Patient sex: F
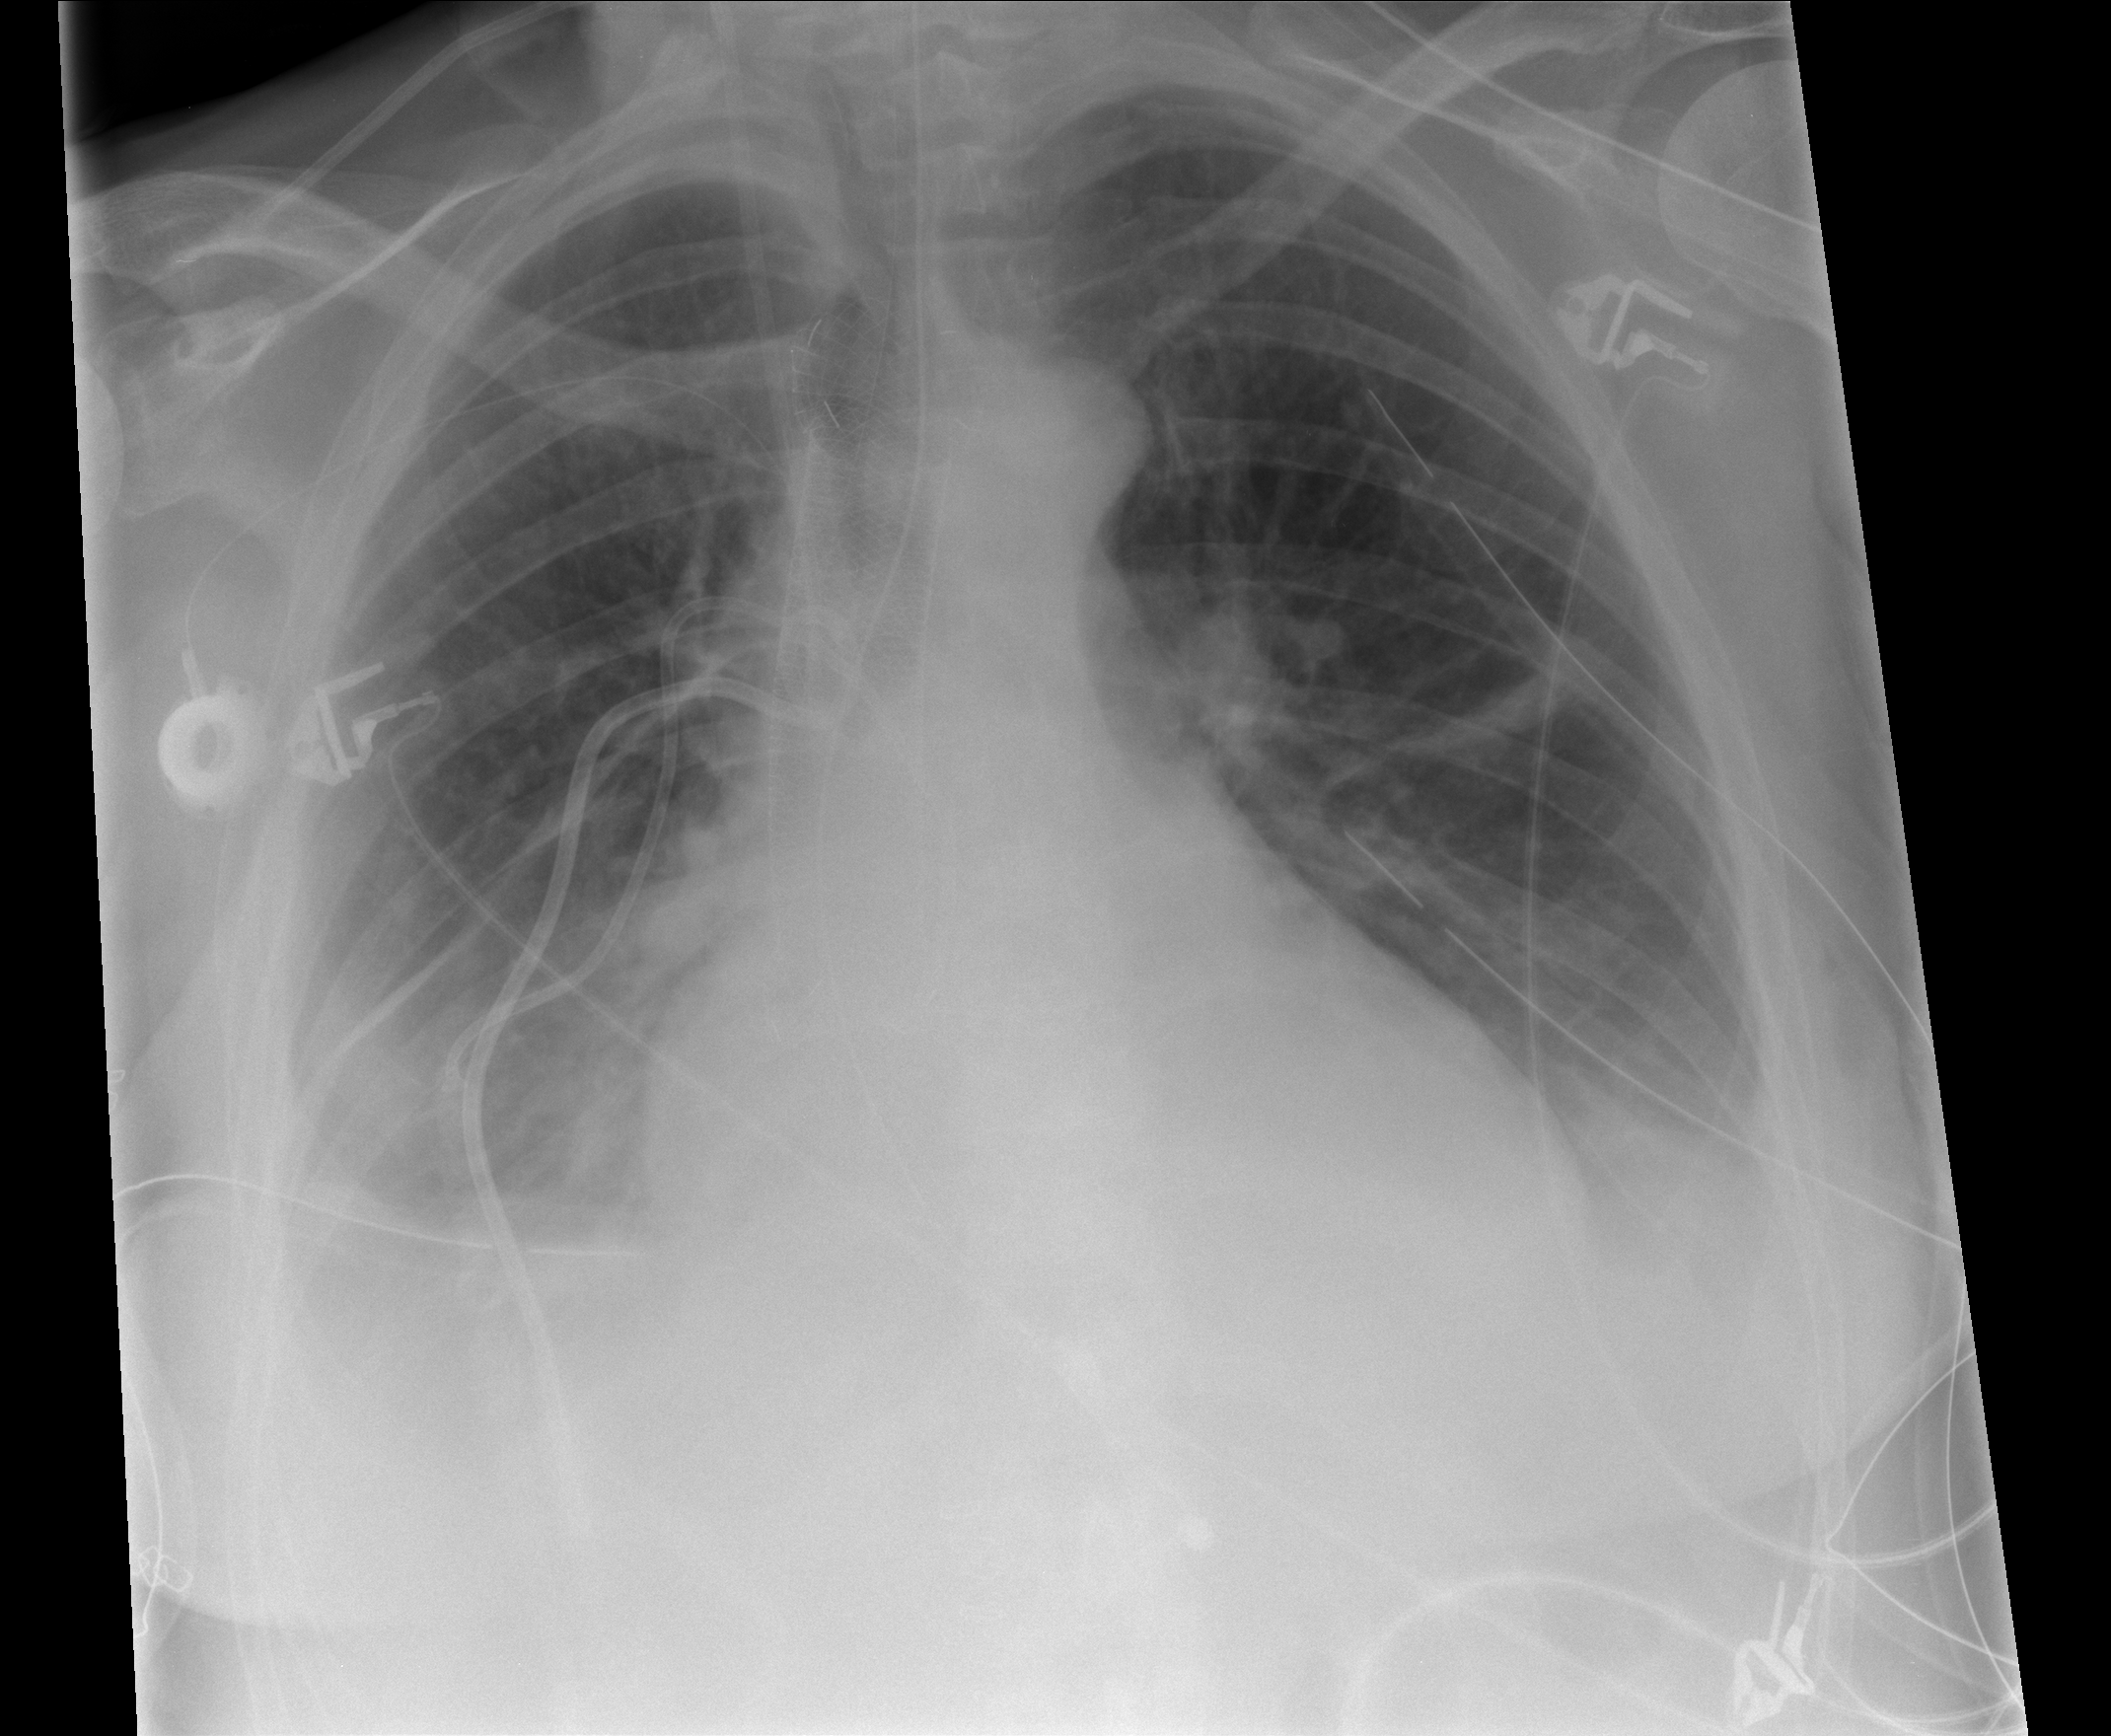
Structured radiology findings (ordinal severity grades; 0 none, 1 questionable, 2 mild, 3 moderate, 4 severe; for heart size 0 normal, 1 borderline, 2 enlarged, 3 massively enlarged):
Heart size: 2
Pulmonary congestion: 2
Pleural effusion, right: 2
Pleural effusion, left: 2
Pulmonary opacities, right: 2
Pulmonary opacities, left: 0
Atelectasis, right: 3
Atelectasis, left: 2